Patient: sex F, age 56
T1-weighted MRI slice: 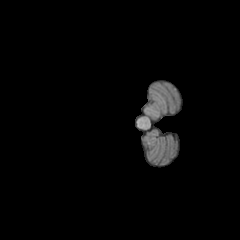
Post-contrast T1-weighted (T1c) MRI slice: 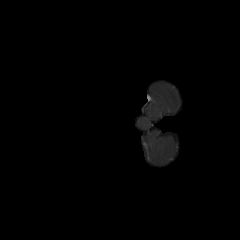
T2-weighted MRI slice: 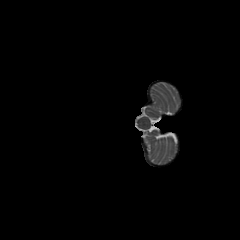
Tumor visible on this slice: no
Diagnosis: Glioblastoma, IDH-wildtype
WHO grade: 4